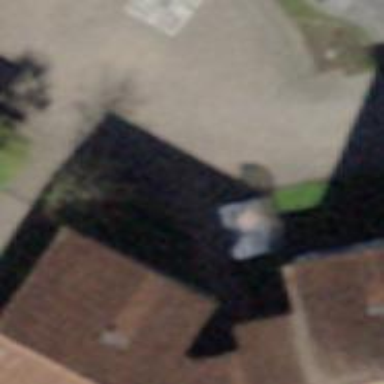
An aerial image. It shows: Bench for seating.